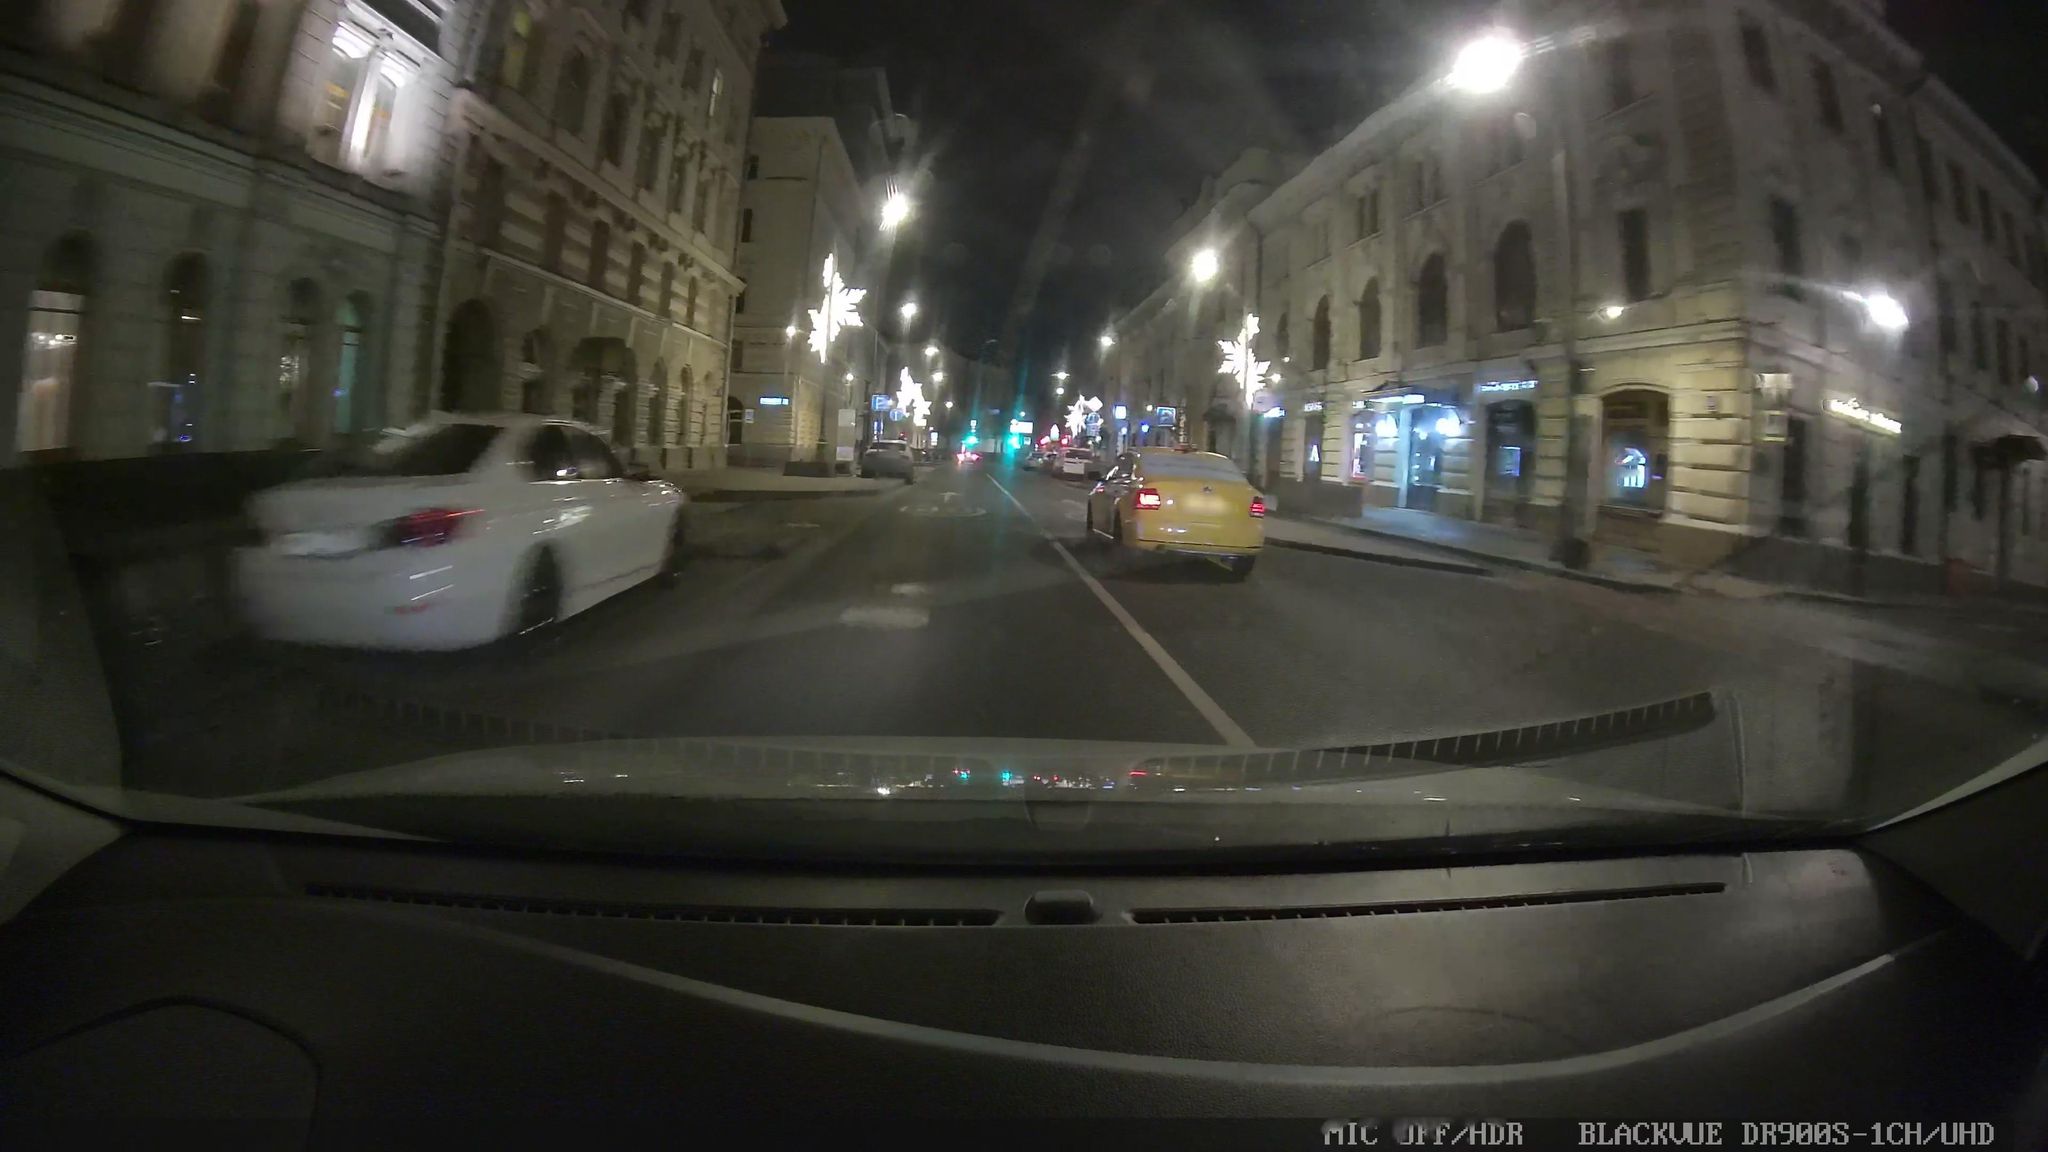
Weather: clear
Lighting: night
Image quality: slightly poor
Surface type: driving surface
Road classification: tertiary
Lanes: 2
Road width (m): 4.5
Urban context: urban centre
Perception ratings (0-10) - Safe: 3.16, Lively: 7.84, Beautiful: 1.09, Boring: 1.46, Depressing: 1.76, Wealthy: 5